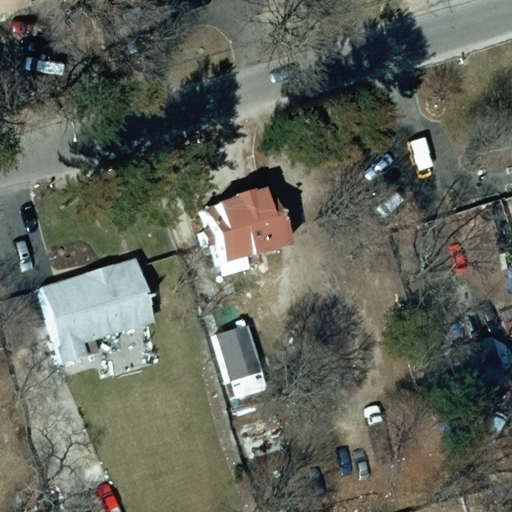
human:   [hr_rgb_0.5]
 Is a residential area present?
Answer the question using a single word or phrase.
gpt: yes

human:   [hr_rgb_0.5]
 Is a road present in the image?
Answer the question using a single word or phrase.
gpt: yes

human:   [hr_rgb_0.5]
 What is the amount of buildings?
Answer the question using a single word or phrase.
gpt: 6

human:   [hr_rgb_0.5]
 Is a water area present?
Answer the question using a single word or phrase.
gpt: no

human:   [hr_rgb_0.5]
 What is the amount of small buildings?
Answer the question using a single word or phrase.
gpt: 2

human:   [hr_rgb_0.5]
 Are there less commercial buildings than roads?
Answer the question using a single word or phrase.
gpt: yes

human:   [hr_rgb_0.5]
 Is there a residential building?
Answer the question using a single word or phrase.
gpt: yes

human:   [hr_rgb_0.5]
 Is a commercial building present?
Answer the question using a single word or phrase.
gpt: no

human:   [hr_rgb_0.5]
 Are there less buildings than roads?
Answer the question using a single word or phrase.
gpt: no

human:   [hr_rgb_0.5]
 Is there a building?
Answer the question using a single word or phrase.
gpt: yes

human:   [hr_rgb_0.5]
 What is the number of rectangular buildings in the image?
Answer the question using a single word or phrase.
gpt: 3

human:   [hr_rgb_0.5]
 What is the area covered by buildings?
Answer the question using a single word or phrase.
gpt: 1047m2

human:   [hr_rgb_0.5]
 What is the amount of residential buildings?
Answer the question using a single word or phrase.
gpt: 4

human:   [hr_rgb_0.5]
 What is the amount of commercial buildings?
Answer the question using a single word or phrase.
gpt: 0

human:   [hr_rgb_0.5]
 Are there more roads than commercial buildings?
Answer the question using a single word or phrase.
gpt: yes

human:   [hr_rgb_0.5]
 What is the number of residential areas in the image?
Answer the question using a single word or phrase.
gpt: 1

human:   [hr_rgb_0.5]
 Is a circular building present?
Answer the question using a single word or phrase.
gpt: no

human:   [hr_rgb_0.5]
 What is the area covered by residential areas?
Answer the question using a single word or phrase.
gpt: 10619m2

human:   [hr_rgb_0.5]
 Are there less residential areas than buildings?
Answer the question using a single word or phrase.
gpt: yes

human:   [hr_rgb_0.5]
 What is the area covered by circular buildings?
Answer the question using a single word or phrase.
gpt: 0m2

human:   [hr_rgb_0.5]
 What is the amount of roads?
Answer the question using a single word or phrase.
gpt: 1

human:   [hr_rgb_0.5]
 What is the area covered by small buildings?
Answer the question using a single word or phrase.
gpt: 114m2

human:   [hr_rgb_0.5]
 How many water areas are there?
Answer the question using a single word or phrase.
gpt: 0

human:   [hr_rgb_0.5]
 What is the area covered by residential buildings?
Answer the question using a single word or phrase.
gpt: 854m2

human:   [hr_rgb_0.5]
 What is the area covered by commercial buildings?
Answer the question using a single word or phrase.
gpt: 0m2

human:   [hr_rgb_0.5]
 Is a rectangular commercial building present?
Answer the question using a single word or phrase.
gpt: no

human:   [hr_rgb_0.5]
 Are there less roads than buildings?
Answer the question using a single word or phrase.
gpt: yes

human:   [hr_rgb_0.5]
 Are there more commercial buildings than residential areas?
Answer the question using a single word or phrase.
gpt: no

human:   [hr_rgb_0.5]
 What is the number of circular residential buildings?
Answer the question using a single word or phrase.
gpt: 0

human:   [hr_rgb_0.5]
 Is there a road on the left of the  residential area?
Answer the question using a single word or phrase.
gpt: no

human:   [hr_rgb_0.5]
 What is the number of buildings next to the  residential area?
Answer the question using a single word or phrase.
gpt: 6

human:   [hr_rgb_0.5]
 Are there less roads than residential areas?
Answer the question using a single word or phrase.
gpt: no

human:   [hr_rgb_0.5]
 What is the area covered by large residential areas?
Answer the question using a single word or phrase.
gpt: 10619m2

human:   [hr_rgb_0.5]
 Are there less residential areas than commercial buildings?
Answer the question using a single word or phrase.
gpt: no

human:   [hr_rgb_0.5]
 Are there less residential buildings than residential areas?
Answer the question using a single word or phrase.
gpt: no

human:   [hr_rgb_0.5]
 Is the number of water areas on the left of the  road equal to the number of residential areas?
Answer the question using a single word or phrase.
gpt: no

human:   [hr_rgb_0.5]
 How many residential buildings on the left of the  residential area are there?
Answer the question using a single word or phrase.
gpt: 0

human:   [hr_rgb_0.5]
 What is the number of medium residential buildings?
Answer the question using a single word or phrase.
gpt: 3

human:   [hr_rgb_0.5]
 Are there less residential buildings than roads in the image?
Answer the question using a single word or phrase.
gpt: no

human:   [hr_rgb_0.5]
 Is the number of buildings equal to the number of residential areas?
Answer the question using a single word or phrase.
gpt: no

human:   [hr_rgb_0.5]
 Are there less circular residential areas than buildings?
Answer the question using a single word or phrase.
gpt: yes

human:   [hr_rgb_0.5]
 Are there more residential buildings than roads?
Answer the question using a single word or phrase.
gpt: yes

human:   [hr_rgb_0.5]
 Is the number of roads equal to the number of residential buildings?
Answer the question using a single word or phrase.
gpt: no

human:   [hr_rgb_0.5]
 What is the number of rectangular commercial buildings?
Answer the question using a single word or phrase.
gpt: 0

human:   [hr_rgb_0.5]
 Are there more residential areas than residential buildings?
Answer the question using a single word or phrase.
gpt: no

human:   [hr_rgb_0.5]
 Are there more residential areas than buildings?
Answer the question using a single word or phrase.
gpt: no

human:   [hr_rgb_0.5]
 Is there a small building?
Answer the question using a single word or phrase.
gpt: yes

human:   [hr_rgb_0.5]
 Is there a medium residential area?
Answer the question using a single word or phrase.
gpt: no

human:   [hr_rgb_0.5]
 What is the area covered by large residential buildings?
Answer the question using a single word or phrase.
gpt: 0m2

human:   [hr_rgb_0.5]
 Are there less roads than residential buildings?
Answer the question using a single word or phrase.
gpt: yes

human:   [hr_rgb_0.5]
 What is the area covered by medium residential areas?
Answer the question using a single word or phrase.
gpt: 0m2

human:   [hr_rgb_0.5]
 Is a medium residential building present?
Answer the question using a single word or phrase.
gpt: yes

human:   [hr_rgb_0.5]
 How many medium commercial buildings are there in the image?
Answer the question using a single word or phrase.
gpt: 0

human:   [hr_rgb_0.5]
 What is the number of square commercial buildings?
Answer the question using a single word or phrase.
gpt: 0

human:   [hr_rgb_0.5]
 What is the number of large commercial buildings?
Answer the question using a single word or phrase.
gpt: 0

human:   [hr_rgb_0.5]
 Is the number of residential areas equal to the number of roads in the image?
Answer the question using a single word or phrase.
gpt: yes

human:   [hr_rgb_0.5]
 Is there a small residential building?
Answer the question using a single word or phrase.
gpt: yes

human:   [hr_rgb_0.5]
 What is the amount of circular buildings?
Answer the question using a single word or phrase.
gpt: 0

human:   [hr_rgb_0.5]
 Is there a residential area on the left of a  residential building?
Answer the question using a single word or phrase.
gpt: yes

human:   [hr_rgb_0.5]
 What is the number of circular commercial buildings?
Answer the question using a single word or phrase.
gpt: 0

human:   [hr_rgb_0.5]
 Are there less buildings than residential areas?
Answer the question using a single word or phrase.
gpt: no

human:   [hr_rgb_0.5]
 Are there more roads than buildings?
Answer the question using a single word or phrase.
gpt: no

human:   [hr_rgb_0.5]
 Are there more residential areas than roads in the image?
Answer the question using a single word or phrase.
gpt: no

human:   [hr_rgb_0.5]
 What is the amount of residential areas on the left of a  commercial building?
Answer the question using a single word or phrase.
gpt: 0